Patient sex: M
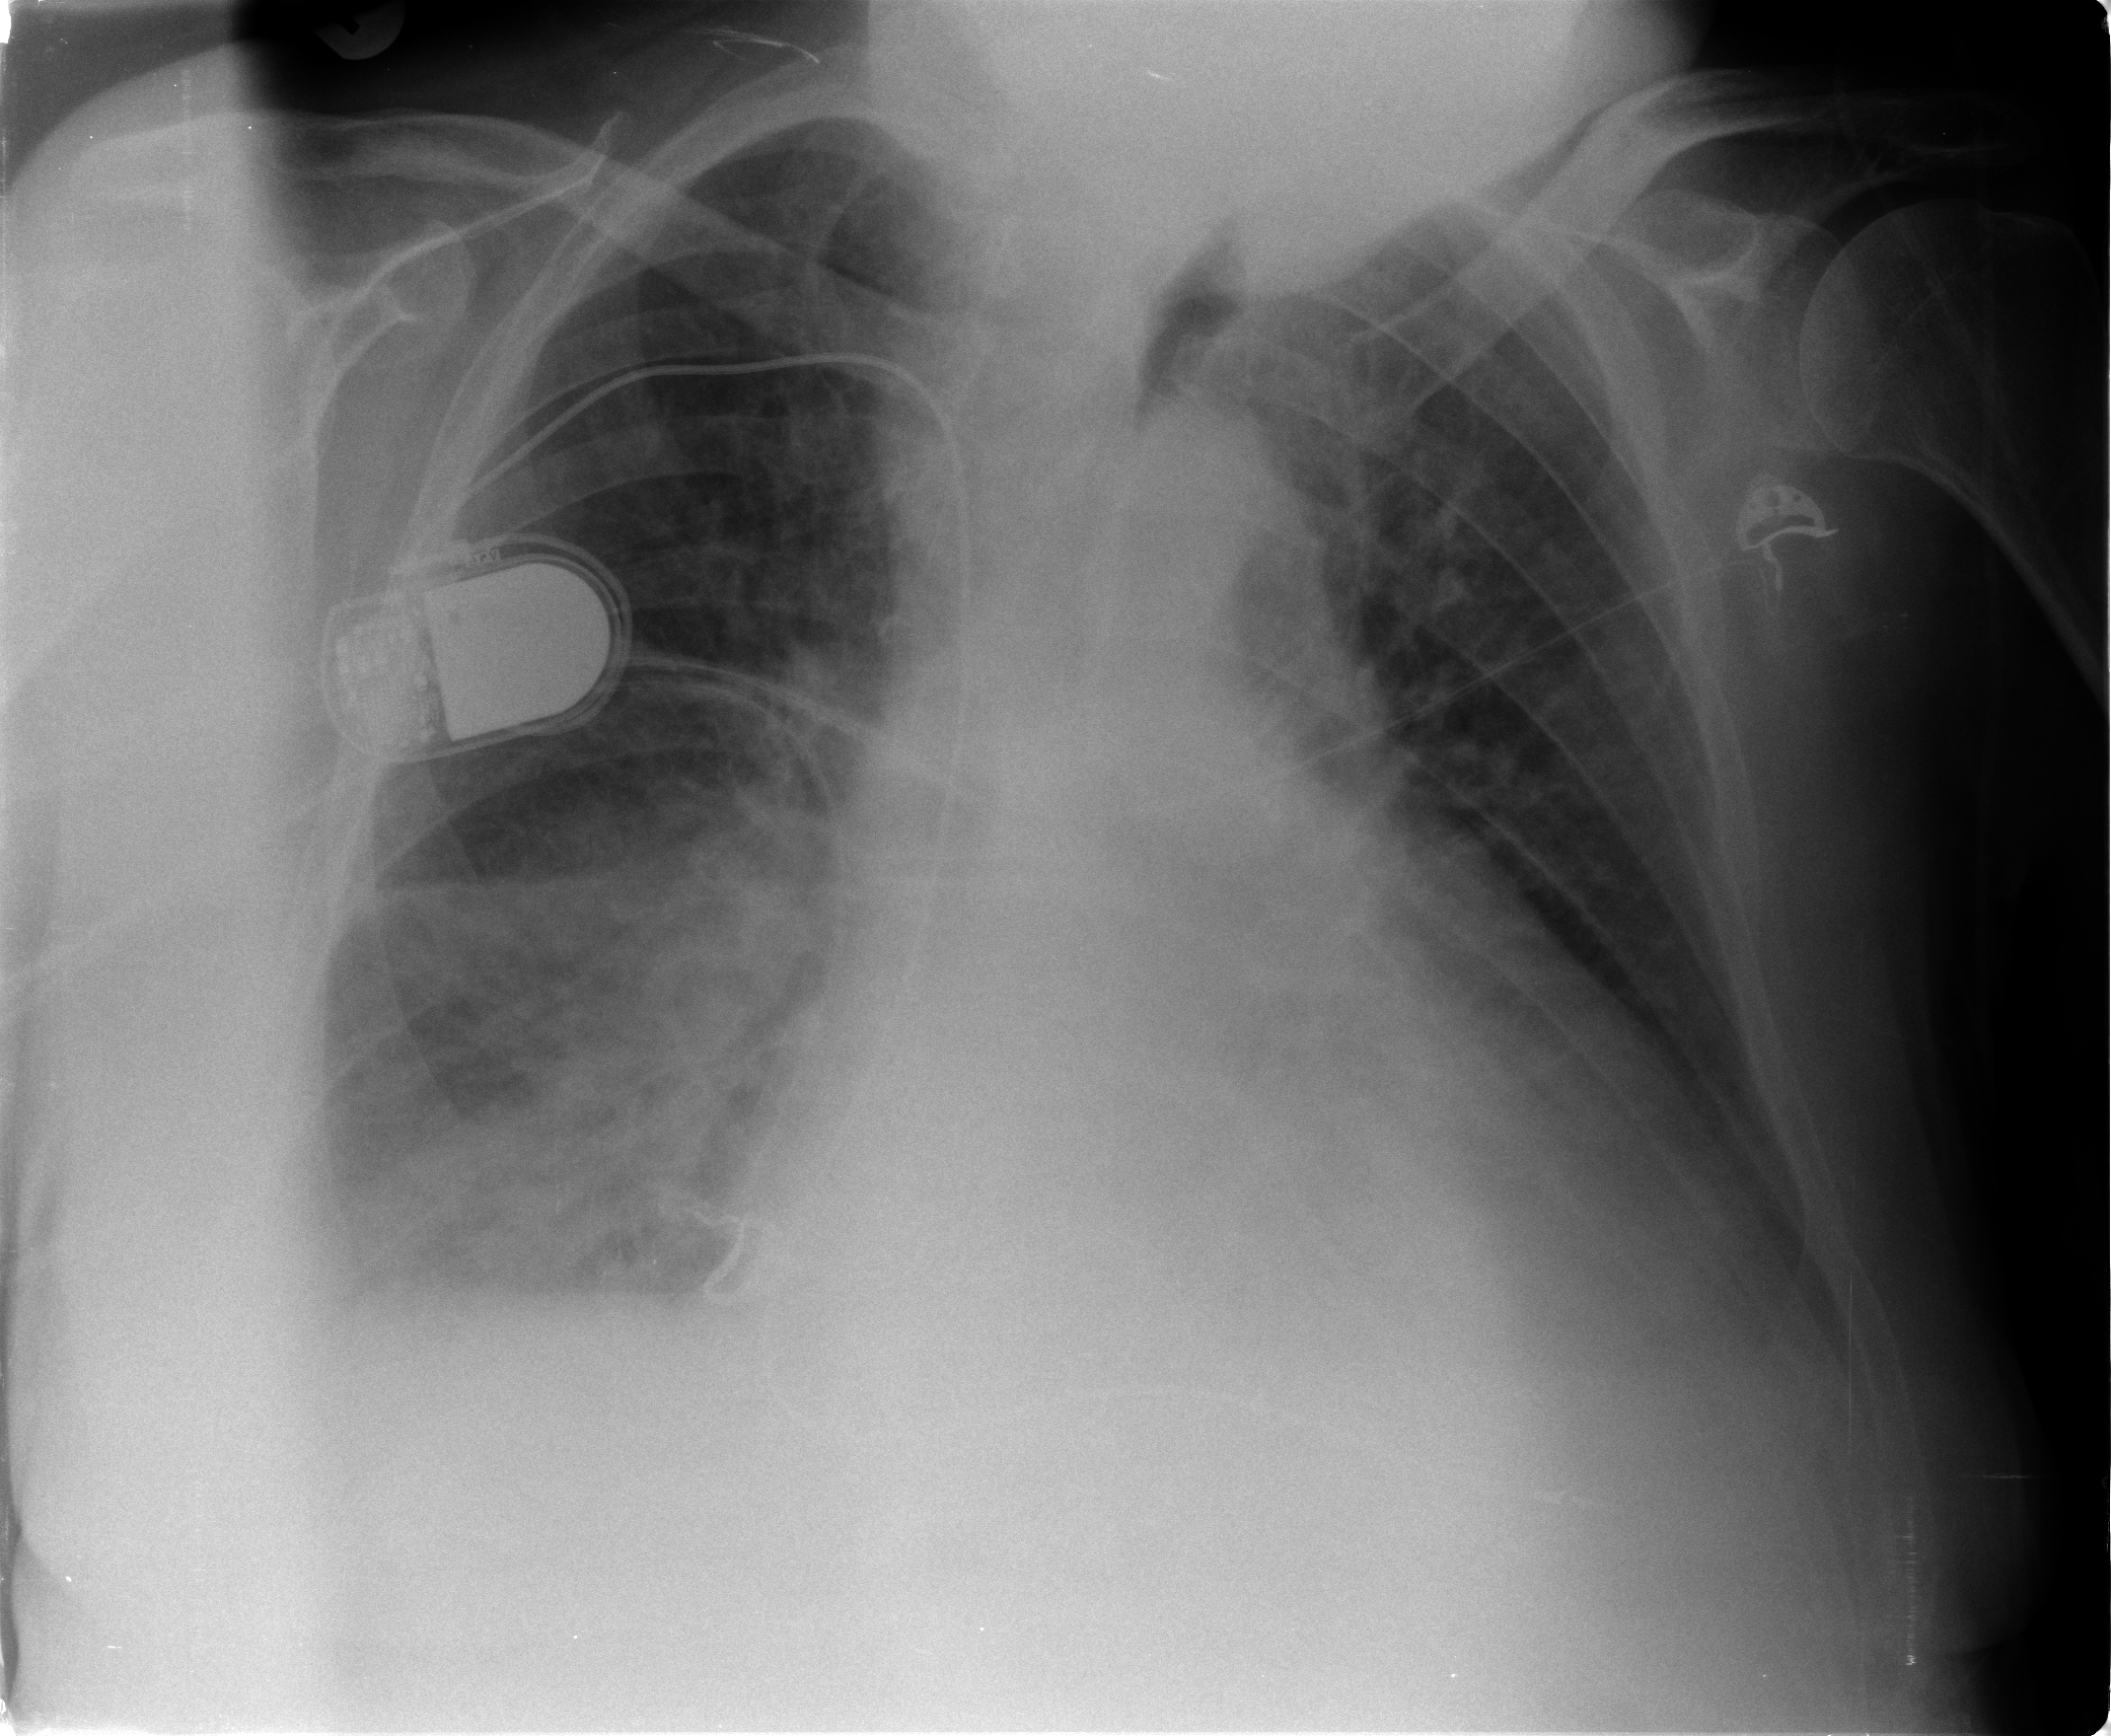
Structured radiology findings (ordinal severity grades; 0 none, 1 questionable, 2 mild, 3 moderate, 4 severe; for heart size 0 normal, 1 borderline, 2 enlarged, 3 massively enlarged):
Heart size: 3
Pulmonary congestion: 3
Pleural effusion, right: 2
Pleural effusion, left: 2
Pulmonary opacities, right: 2
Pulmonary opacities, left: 1
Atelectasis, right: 2
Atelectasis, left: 2